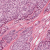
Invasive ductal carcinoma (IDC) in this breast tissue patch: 1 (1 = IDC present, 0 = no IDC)